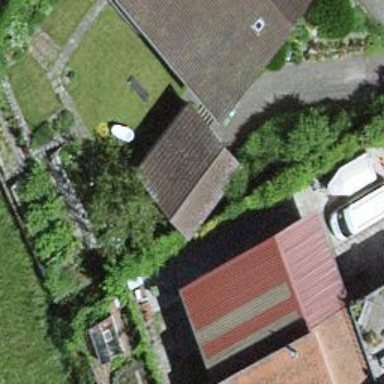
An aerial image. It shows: Garage building.